Question: i want to create alert in background like the alert of the clock app.
i tried to use UILocalNotification but the alertAction doesn't appear in the background
this show me only the notification on top.
pic for example:

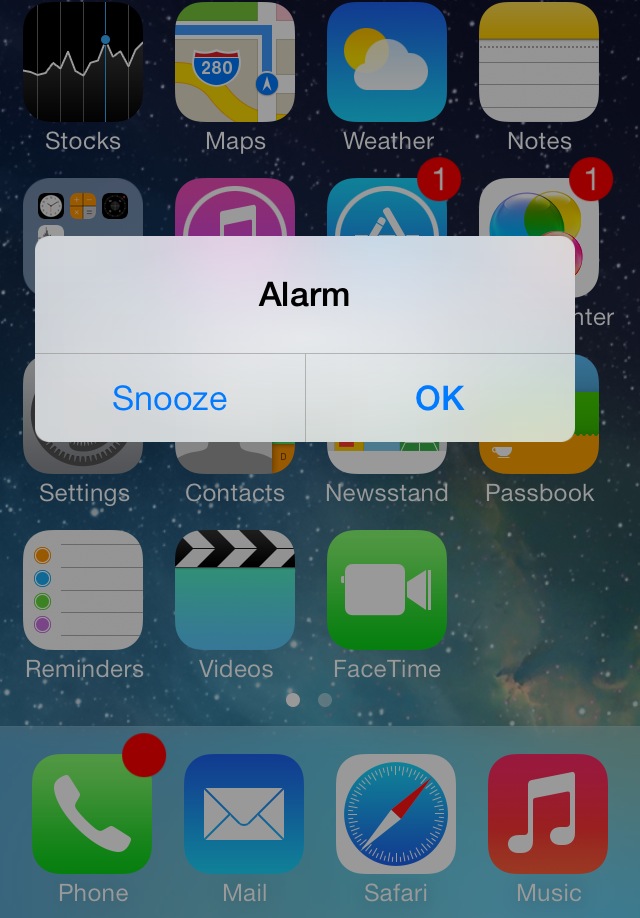
Answer: Unfortunately you can't control the way the notifications appear in iOS 5 and up, simply because the user has a choice of the settings of the notifications: